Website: home-depot
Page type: payment
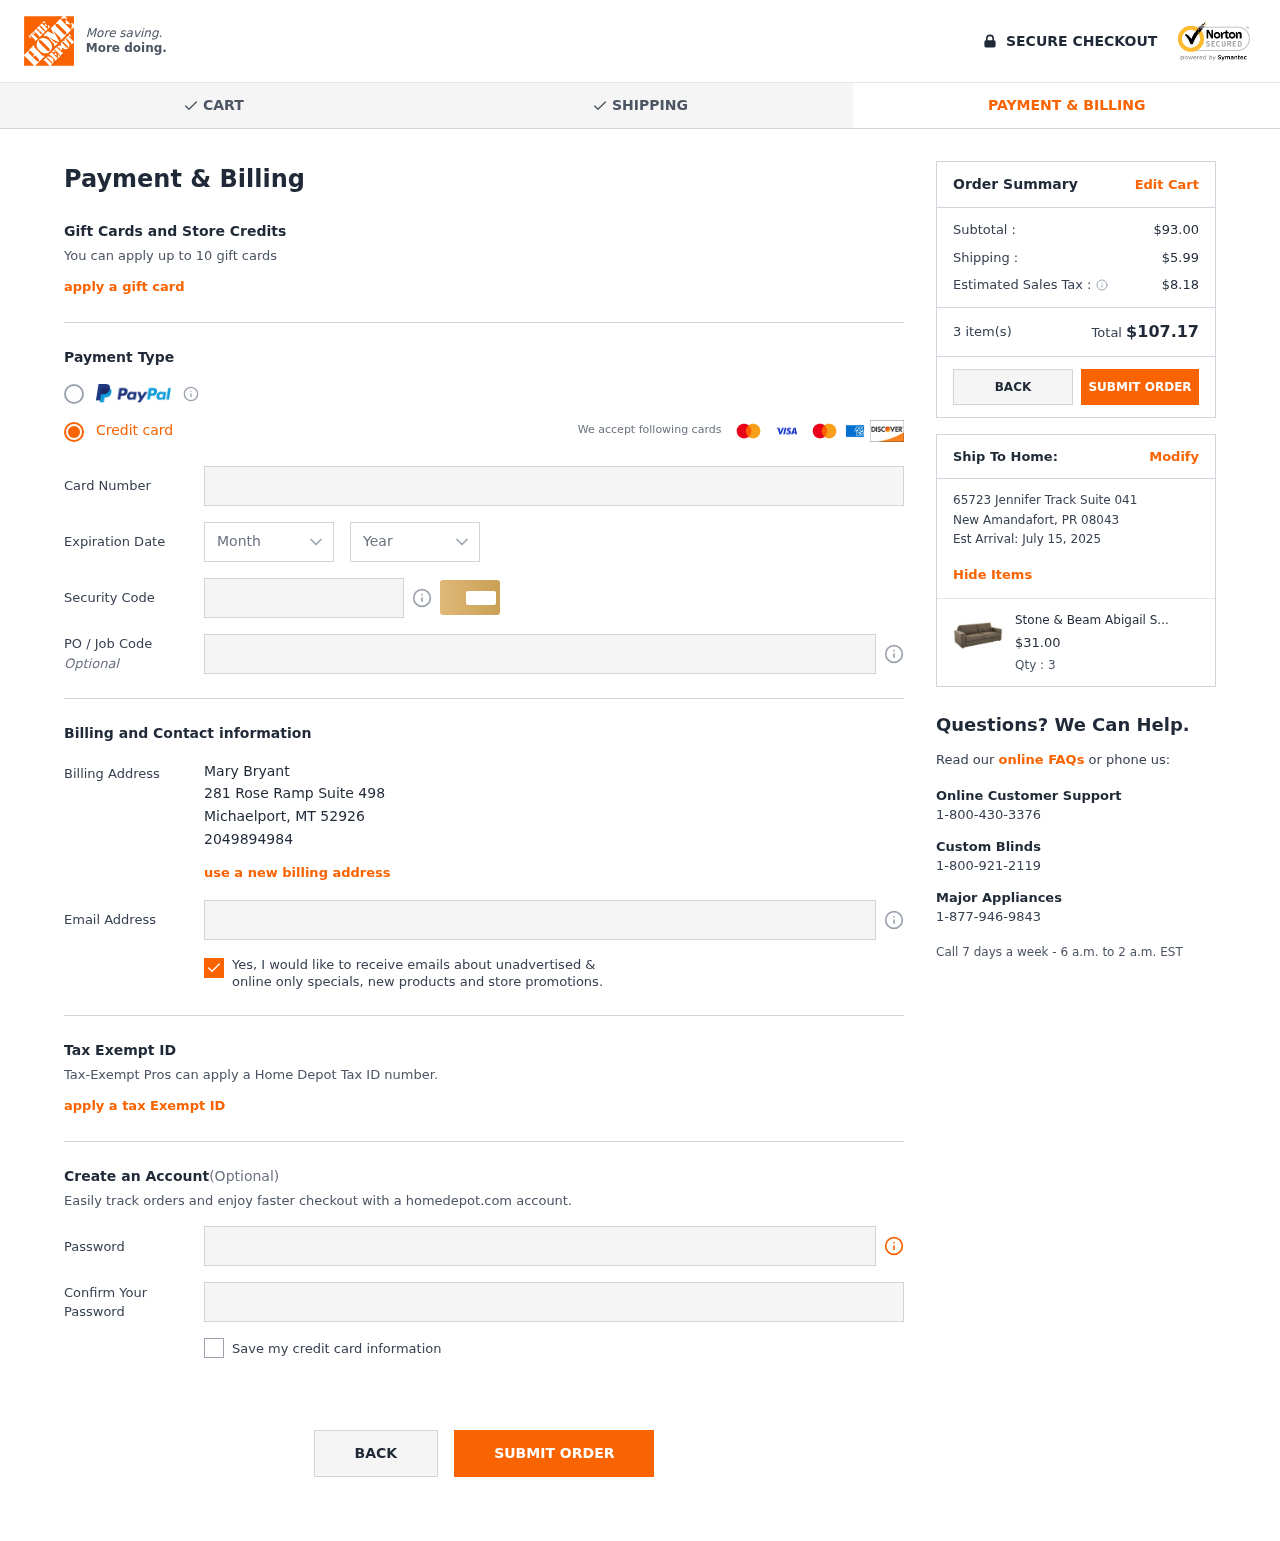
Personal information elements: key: PII_CARD_CVV
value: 235
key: PII_CARD_EXPIRY_MONTH
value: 12
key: PII_CARD_EXPIRY_YEAR
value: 29
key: PII_CARD_NUMBER
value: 2559 9218 1864 8808
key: PII_CITY
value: Michaelport
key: PII_CITY2
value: New Amandafort
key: PII_EMAIL
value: mary.bryant@yahoo.com
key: PII_FULLNAME
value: Mary Bryant
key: PII_PHONE
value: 2049894984
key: PII_POSTCODE
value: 52926
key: PII_POSTCODE2
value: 08043
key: PII_STATE_ABBR
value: MT
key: PII_STATE_ABBR2
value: PR
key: PII_STREET
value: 281 Rose Ramp Suite 498
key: PII_STREET2
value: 65723 Jennifer Track Suite 041
Product elements: key: PRODUCT1_NAME
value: Stone & Beam Abigail Sofa Couch, 86"W, Golden Brown
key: PRODUCT1_PRICE
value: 31
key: PRODUCT1_QUANTITY
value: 3
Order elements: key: ORDER_SUBTOTAL
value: $93.00
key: ORDER_SHIPPING_COST
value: $5.99
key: ORDER_TAX
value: $8.18
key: ORDER_NUM_ITEMS
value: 3 item(s)
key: ORDER_TOTAL
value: $107.17
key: ORDER_DELIVERY_DATE
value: July 15, 2025